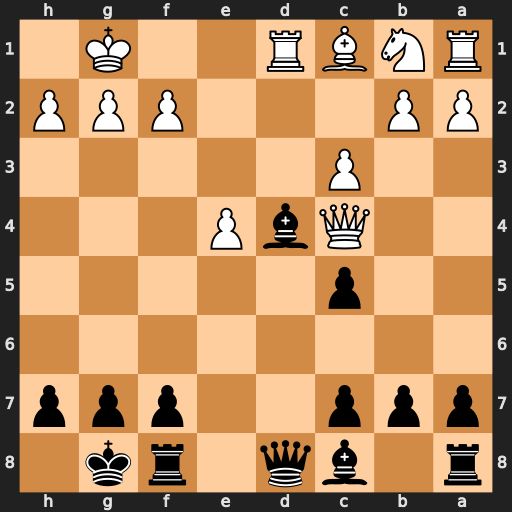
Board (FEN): r1bq1rk1/ppp2ppp/8/2p5/2QbP3/2P5/PP3PPP/RNBR2K1
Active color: b
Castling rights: -
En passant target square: -
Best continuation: Bxf2+ Kxf2 Qxd1